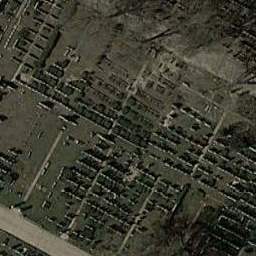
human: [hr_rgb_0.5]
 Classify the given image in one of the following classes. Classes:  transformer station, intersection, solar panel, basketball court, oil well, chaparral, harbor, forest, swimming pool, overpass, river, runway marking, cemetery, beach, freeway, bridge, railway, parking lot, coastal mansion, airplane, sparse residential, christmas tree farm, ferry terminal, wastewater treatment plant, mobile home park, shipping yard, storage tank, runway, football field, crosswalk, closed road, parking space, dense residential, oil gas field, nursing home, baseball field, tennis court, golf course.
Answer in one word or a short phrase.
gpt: cemetery